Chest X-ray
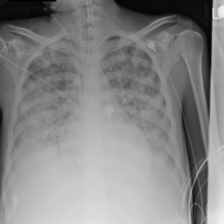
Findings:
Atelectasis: negative
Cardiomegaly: negative
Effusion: negative
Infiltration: positive
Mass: negative
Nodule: negative
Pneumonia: negative
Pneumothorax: negative
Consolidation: negative
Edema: negative
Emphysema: negative
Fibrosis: negative
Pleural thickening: negative
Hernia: negative